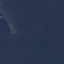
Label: SeaLake